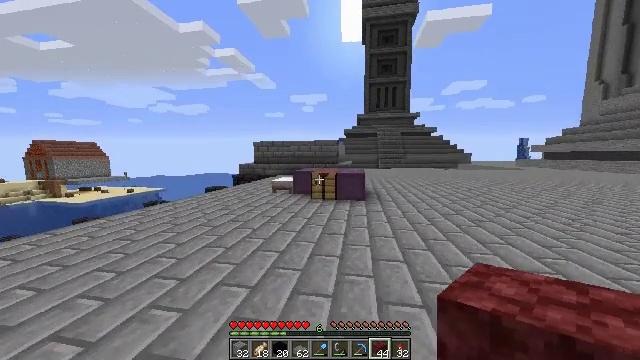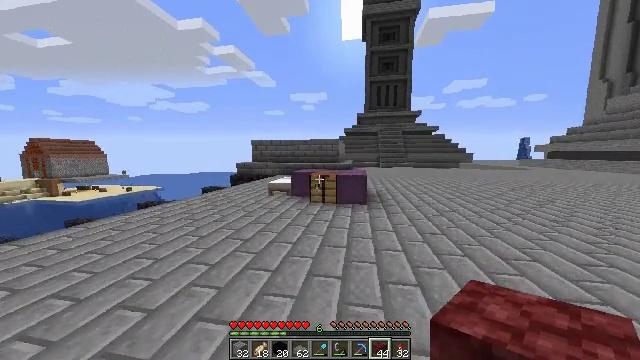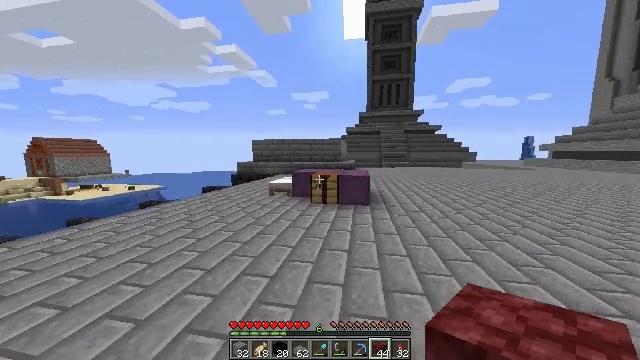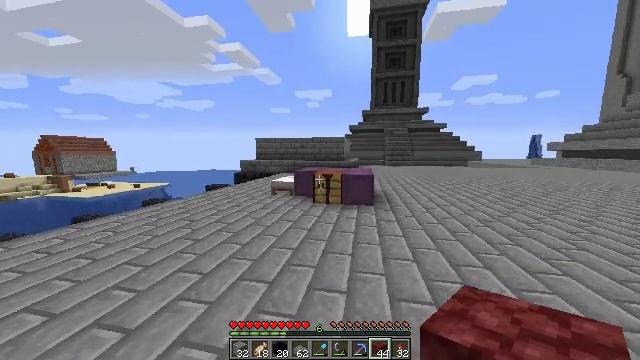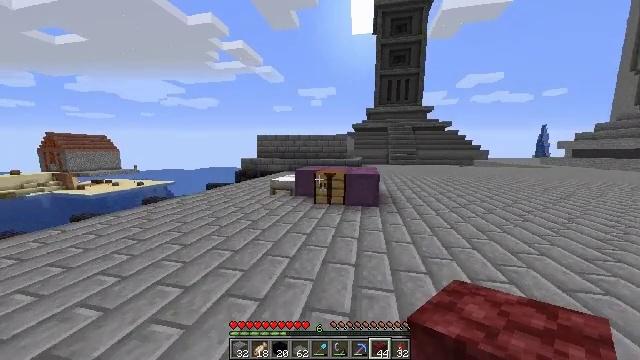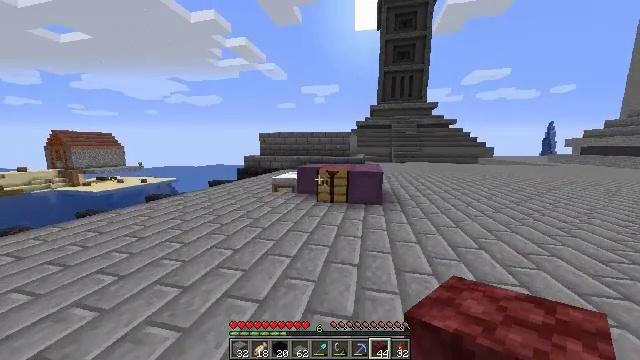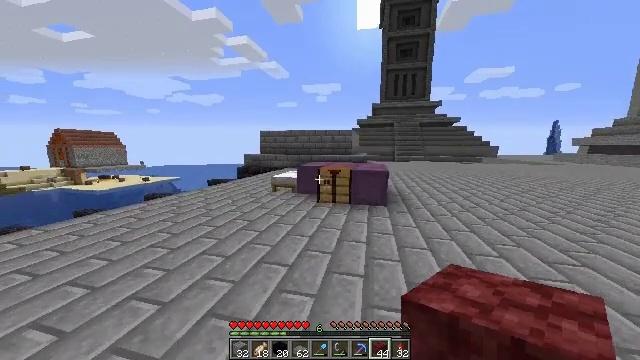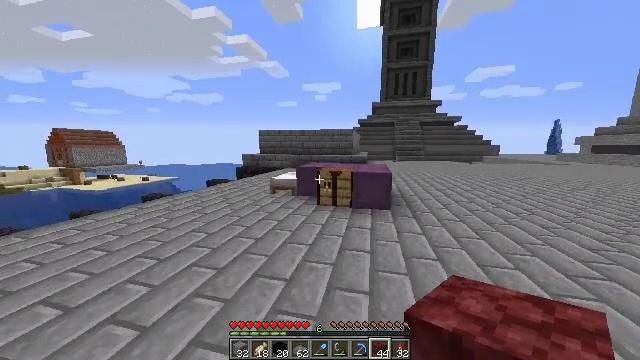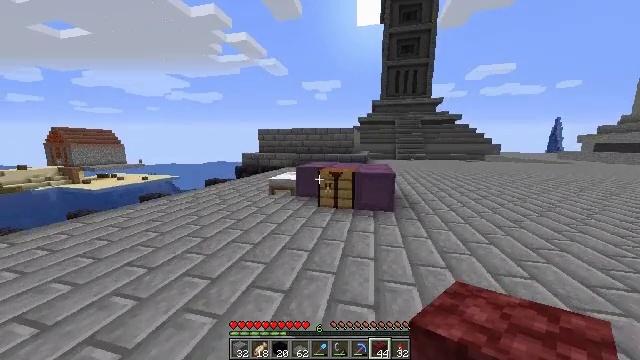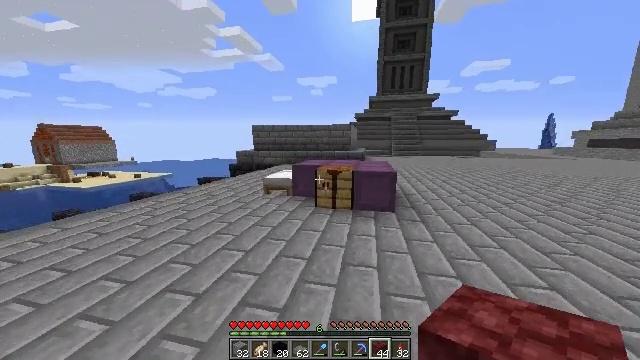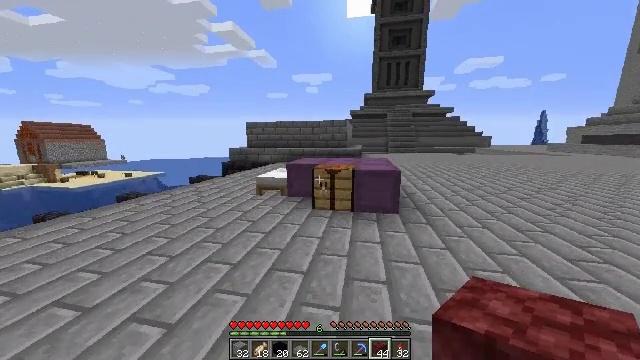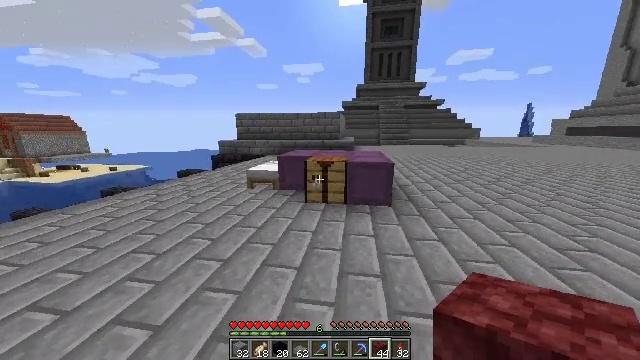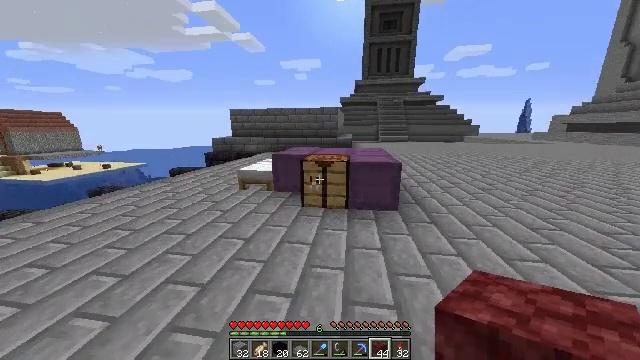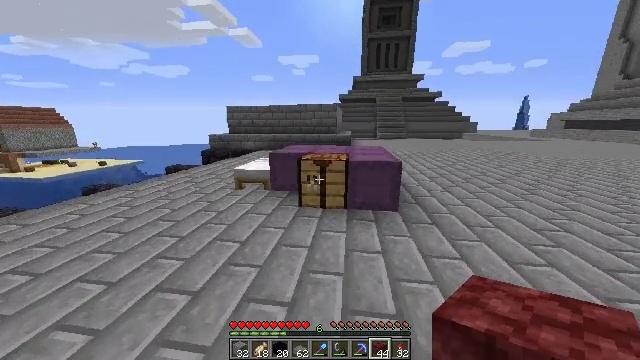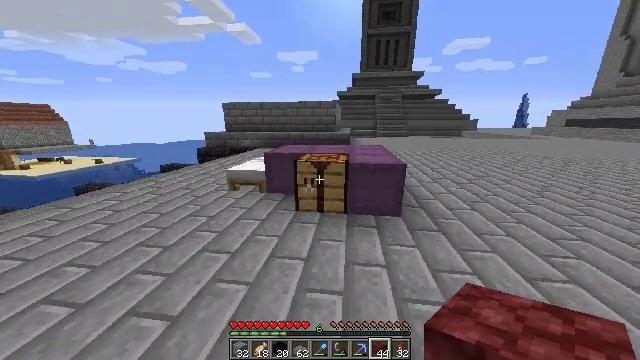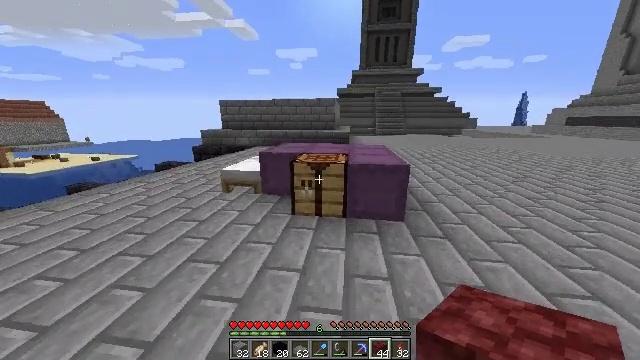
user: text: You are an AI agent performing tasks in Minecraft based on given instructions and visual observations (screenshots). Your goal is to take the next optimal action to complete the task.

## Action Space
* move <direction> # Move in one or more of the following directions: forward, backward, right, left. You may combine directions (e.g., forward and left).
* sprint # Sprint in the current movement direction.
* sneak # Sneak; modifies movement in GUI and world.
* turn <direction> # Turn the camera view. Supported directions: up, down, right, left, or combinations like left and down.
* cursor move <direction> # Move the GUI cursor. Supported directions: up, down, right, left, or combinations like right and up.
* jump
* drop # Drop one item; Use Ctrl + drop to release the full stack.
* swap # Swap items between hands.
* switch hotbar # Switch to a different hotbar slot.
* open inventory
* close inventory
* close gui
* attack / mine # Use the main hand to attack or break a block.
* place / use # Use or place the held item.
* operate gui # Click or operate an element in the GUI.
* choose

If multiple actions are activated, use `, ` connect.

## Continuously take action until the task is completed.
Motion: motion action
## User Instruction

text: Set up the crafting grid to craft white concrete powder.
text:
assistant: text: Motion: move forward
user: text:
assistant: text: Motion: move forward
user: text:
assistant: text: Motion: move forward
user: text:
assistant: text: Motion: move forward
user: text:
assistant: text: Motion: move forward
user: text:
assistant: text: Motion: move forward
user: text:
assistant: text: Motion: move forward
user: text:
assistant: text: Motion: move forward
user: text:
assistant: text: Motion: move forward, turn right
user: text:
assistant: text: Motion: move forward, turn right
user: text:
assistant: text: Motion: move forward, turn right and down
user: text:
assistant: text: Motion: move forward
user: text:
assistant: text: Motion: move forward
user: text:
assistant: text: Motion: move forward
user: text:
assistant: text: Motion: move forward
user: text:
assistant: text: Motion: move forward, turn down
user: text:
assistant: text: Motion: move forward, turn right and down
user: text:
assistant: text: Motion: move forward, turn down
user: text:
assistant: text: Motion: move forward, turn down
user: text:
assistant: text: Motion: move forward, turn left and down
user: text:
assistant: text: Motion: move forward, turn left and down
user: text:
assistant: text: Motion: move forward, turn left
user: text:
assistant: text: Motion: move forward, turn left and up
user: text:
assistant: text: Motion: turn left and up
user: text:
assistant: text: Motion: no_op
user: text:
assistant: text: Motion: no_op
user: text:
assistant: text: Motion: use / place
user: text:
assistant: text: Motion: use / place
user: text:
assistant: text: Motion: use / place
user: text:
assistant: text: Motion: no_op